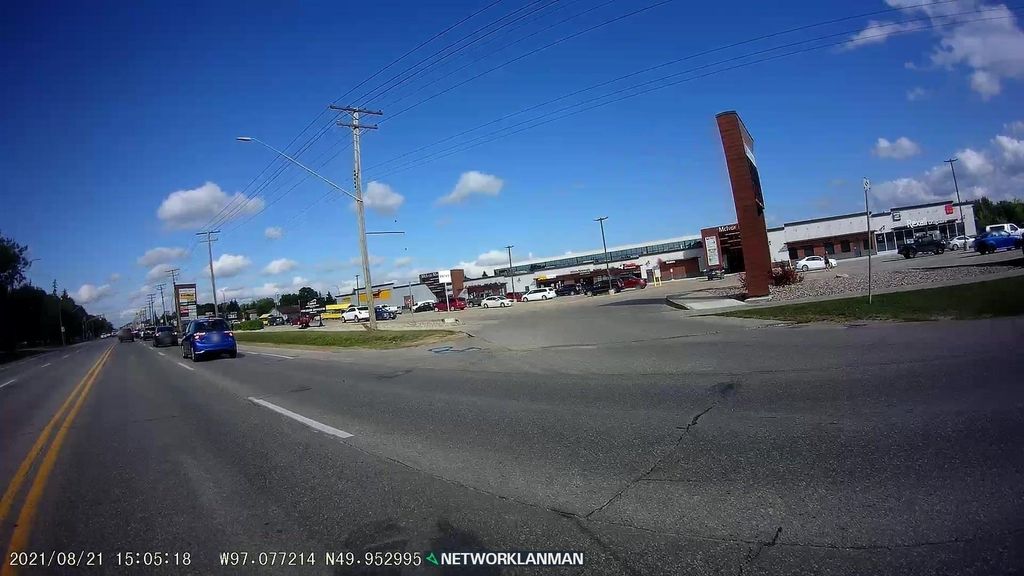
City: winnipeg